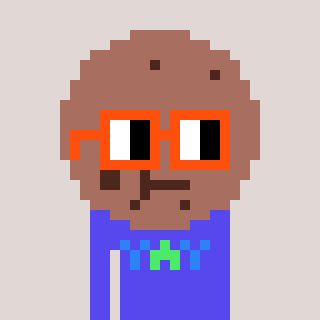
a pixel art character with square orange glasses, a cookie-shaped head and a computerblue-colored body on a warm background